Question: Am I not understanding something about lambdas? Or 'GetValue()' the variable that I am trying to pass is empty. Is it best to just create a 'global palletNumberText' for this?
In 'createWidgets()' I am binding an 'EVT_TEXT' so that when text is entered into the 'TextCtrl' it should call 'onPalletNumberText(event, variable_here)'
The following line is where I am having difficulties:
'''
palletNumberText.Bind(wx.EVT_TEXT, lambda event, temp_str=palletNumberText.GetValue(): self.onPalletNumberText( event, temp_str ))
'''
Inside this
Code Snippet:
'''
class ClassName(wx.Frame):
def __init__(self, parent, title):
wx.Frame.__init__(self, parent, title=title)
self.panel = wx.Panel(self)
self.PhotoMaxSize = 240
self.createWidgets()
self.Show()
def createWidgets(self):
.
.
.
palletNumberText = wx.TextCtrl(self.panel, size=(80,-1))
# THIS LINE
palletNumberText.Bind(wx.EVT_TEXT, lambda event, temp_str=palletNumberText.GetValue(): self.onPalletNumberText( event, temp_str ))
.
.
.
def onPalletNumberText(self, event, palletNumber):
'''
save palletNumbertTxt Value when text is entered
'''
print palletNumber
print "This is a test"
# Store Value
return
'''
Readings that I have looked at:
- <URL>
However my results:

Thanks.
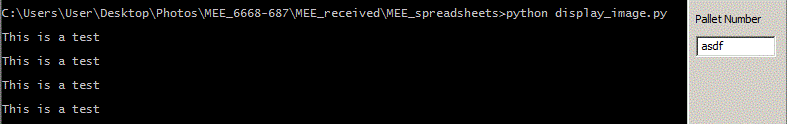
Answer: The problem is that you are calling the GetValue method inside your lambda. That executes immediately which means it will grab the value from the text control before it's even shown. In other words, it will always be empty. It is not called every time the event fires.
Instead, you should just call GetValue() inside the event handler itself:
'''
import wx
class ClassName(wx.Frame):
def __init__(self, parent, title):
wx.Frame.__init__(self, parent, title=title)
self.panel = wx.Panel(self)
self.PhotoMaxSize = 240
self.createWidgets()
self.Show()
def createWidgets(self):
self.palletNumberText = wx.TextCtrl(self.panel, size=(80,-1))
self.palletNumberText.Bind(wx.EVT_TEXT, self.onPalletNumberText)
def onPalletNumberText(self, event):
'''
save palletNumbertTxt Value when text is entered
'''
print self.palletNumberText.GetValue()
print "This is a test"
# Store Value
return
#----------------------------------------------------------------------
if __name__ == "__main__":
app = wx.App(False)
frame = ClassName(None, "Test")
app.MainLoop()
'''